Question: I have a cloud point obtained from photogrammetry from a person's back. I'm trying to interpolate it to get a regular grid, and for that I'm using 'scipy.interpolate' with good results so far. The problem is: the function I'm using ('scipy.interpolate.griddata') uses the convex hull of the cloudpoint in the plane x,y, thus giving as result some values that don't exist in the original surface, which has a concave perimeter.
The following illustration shows the original cloudpoint at the left (what is displayed as horizontal lines is actually a dense line-shaped cloud of points), the result that 'griddata' gives me in the middle, and the result I would like to get at the right -- kind of the "shadow" of the cloudpoint on the x,y plane, where non-existing points in the original surface would be zeros or Nans.

I know I could remove the Z coordinate on the cloudpoint and check each grid position for proximity, but this is so brute-force, and I believe this should be a common problem on point-cloud applications.
Another possibility could be some numpy operation to perform over the point-cloud, finding a numpy mask or boolean 2D-array to "apply" over the result from 'griddata', but I didn't find any (these operations are a bit beyond my Numpy/Scipy knowledge).
Any suggestion?
Thanks for reading!
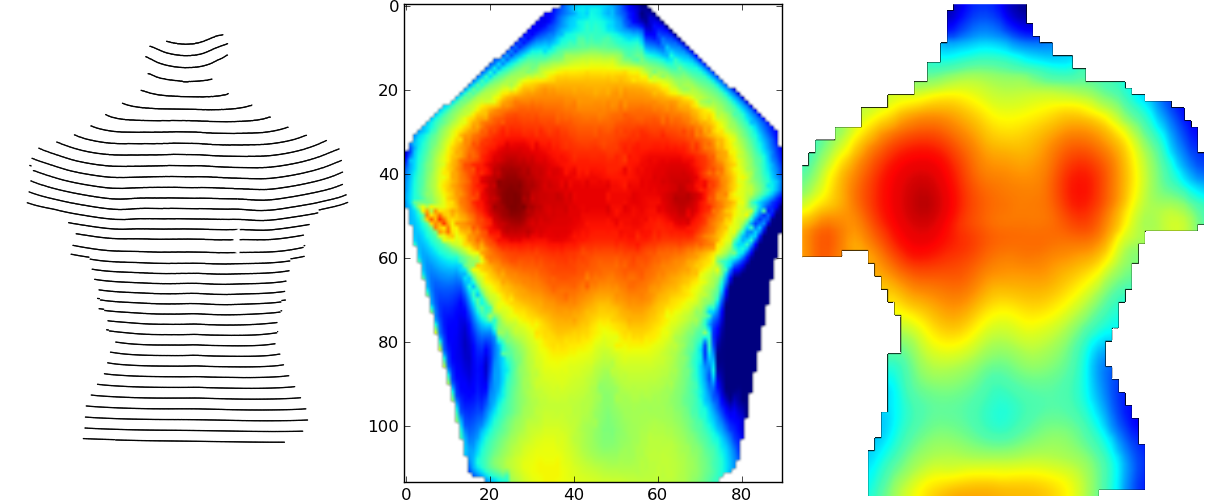
Answer: Suitable masks can be constructed fast using 'KDTree'. The interpolation algorithm used by griddata does not have a notion of "valid" points, so you need to adjust your data either before or after the interpolation.
Before:
'''
import numpy as np
from scipy.spatial import cKDTree as KDTree
from scipy.interpolate import griddata
import matplotlib.pyplot as plt
# Some input data
t = 1.2*np.pi*np.random.rand(3000)
r = 1 + np.random.rand(t.size)
x = r*np.cos(t)
y = r*np.sin(t)
z = x**2 - y**2
# -- Way 1: seed input with nan
def excluding_mesh(x, y, nx=30, ny=30):
"""
Construct a grid of points, that are some distance away from points (x,
"""
dx = x.ptp() / nx
dy = y.ptp() / ny
xp, yp = np.mgrid[x.min()-2*dx:x.max()+2*dx:(nx+2)*1j,
y.min()-2*dy:y.max()+2*dy:(ny+2)*1j]
xp = xp.ravel()
yp = yp.ravel()
# Use KDTree to answer the question: "which point of set (x,y) is the
# nearest neighbors of those in (xp, yp)"
tree = KDTree(np.c_[x, y])
dist, j = tree.query(np.c_[xp, yp], k=1)
# Select points sufficiently far away
m = (dist > np.hypot(dx, dy))
return xp[m], yp[m]
# Prepare fake data points
xp, yp = excluding_mesh(x, y, nx=35, ny=35)
zp = np.nan + np.zeros_like(xp)
# Grid the data plus fake data points
xi, yi = np.ogrid[-3:3:350j, -3:3:350j]
zi = griddata((np.r_[x,xp], np.r_[y,yp]), np.r_[z, zp], (xi, yi),
method='linear')
plt.imshow(zi)
plt.show()
'''
The idea is to "seed" the input data with fake data points containing 'nan' values. When using linear interpolation, these will blot out areas of the image that have no actual data points nearby.
You can also blot out invalid data after the interpolation:
'''
# -- Way 2: blot out afterward
xi, yi = np.mgrid[-3:3:350j, -3:3:350j]
zi = griddata((x, y), z, (xi, yi))
tree = KDTree(np.c_[x, y])
dist, _ = tree.query(np.c_[xi.ravel(), yi.ravel()], k=1)
dist = dist.reshape(xi.shape)
zi[dist > 0.1] = np.nan
plt.imshow(zi)
plt.show()
'''